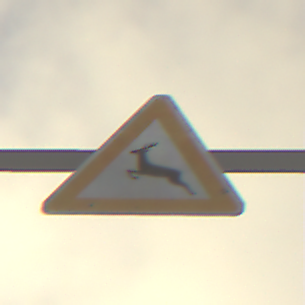
Verkehrszeichen: WildwechselRechts
Umgebung: Outdoor, Nature
Tageszeit: SunriseSunset
Wetter: PartlyCloudy
Licht: Natural
Jahreszeit: NotSpecified
Kontrast: HighContrast